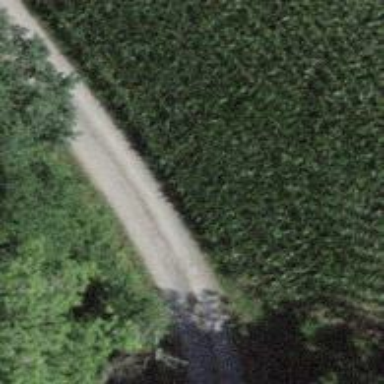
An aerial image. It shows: Well-maintained track road with grade 1 tracktype.